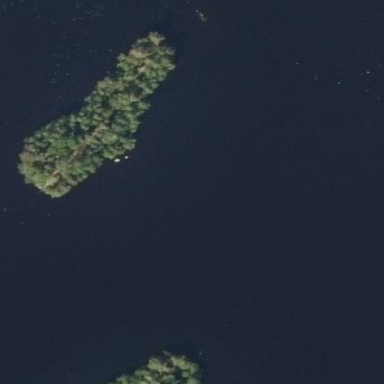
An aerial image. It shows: Islet.